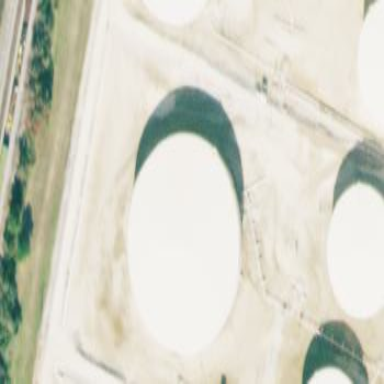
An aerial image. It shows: Storage tank which is man-made and housed in building.